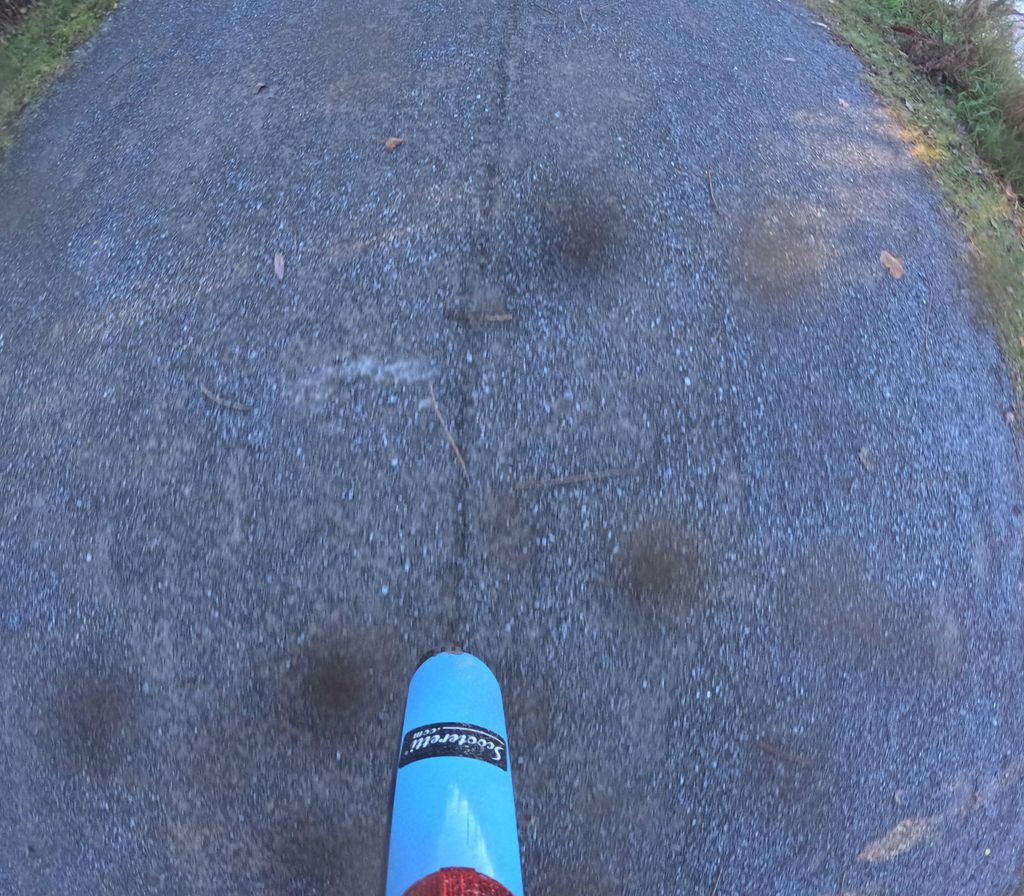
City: ottawa-gatineau